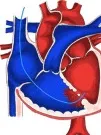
Antegrade jugular vein approach in multiple-defect muscular VSD closure with pulmonary hypertension. (B) 5F sidehole Multipurpose catheter was directed from SVC towards RA.
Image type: radiology (ct)